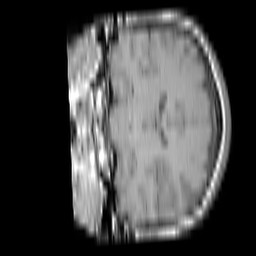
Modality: T1w
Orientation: coronal
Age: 43
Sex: female
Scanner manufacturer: philips
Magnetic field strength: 3 T
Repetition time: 0.2706 s
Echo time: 0.002303 s